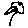
Label: bird